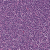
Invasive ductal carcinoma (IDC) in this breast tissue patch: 1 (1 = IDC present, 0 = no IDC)